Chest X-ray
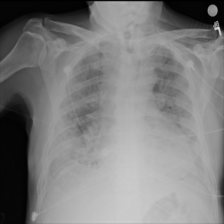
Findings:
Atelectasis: negative
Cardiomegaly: negative
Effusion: negative
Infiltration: positive
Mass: negative
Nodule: negative
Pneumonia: negative
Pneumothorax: negative
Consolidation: negative
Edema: negative
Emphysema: negative
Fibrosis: negative
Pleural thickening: negative
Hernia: negative